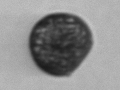
Label: Dinophyceae